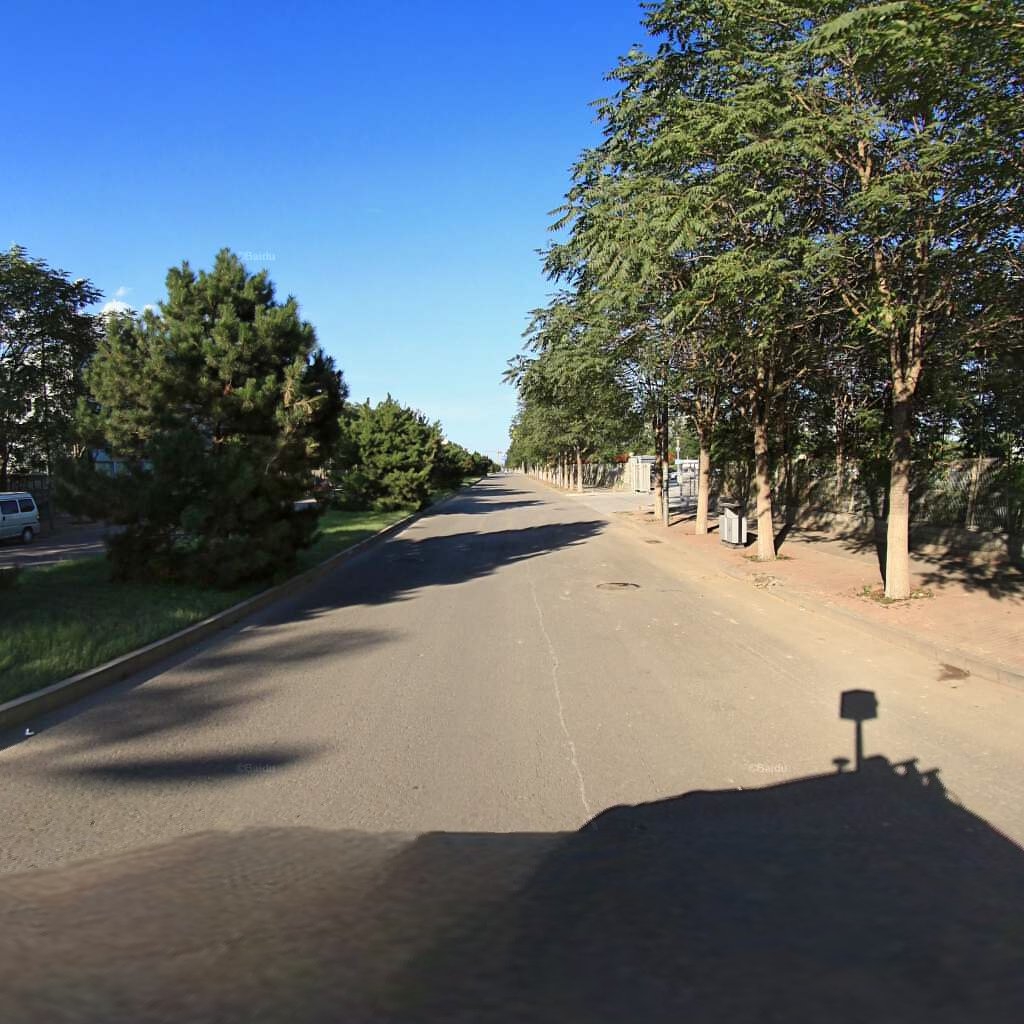
Region: Haidian
Road damage annotations: longitudinal crack, manhole cover